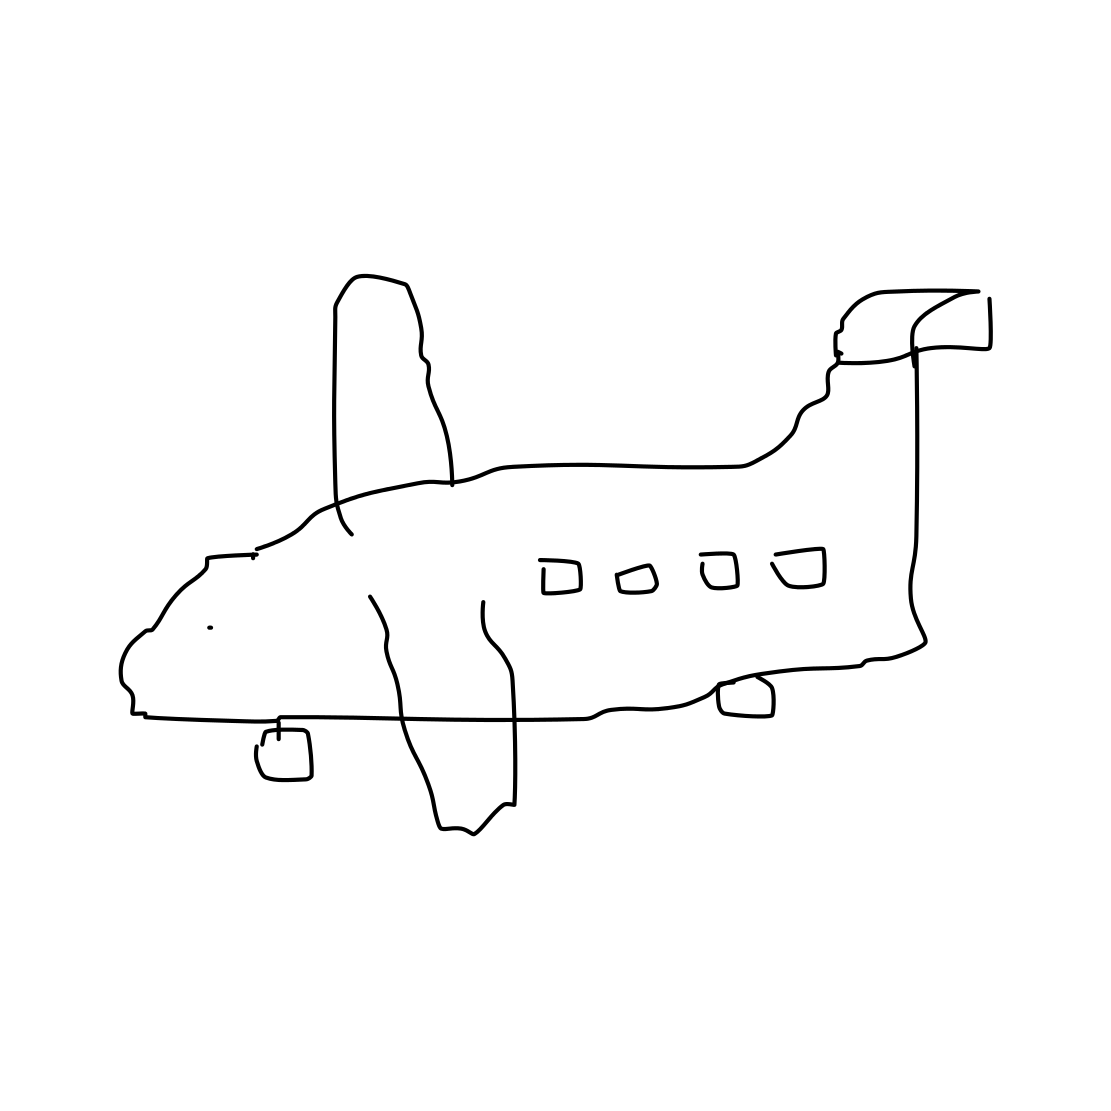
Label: airplane